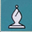
Piece: wB